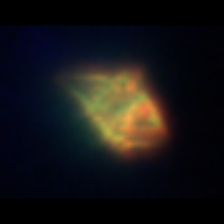
Taxon: Gyrodinium
Group: Dinoflagellates